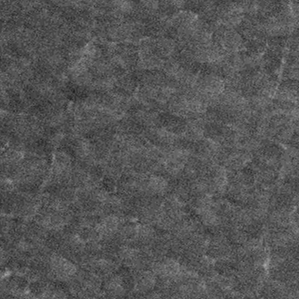
Label: frost